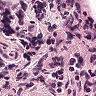
Metastatic tissue present: no